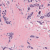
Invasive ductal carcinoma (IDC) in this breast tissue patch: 1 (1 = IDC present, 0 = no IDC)